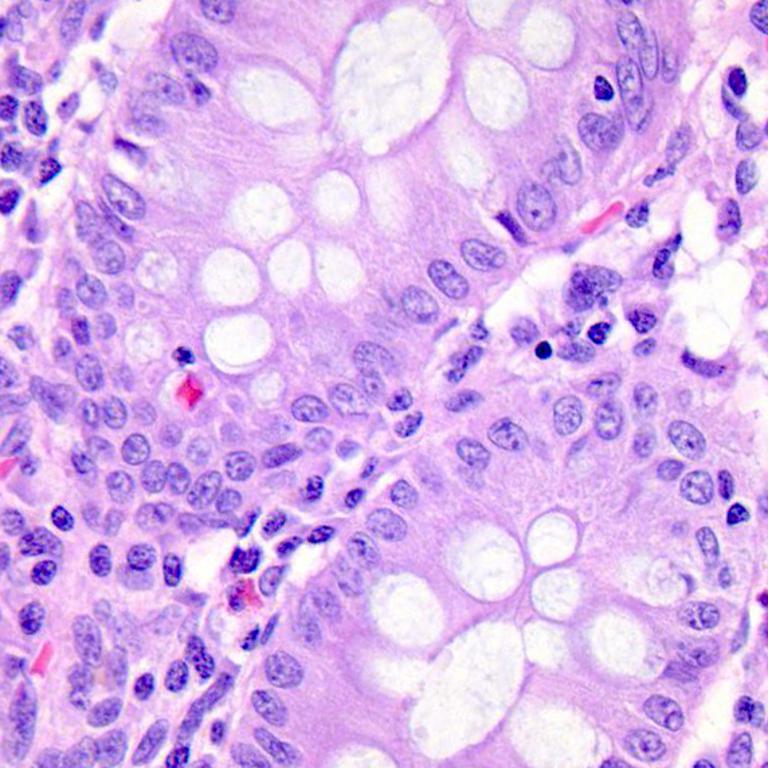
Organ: colon
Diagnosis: benign